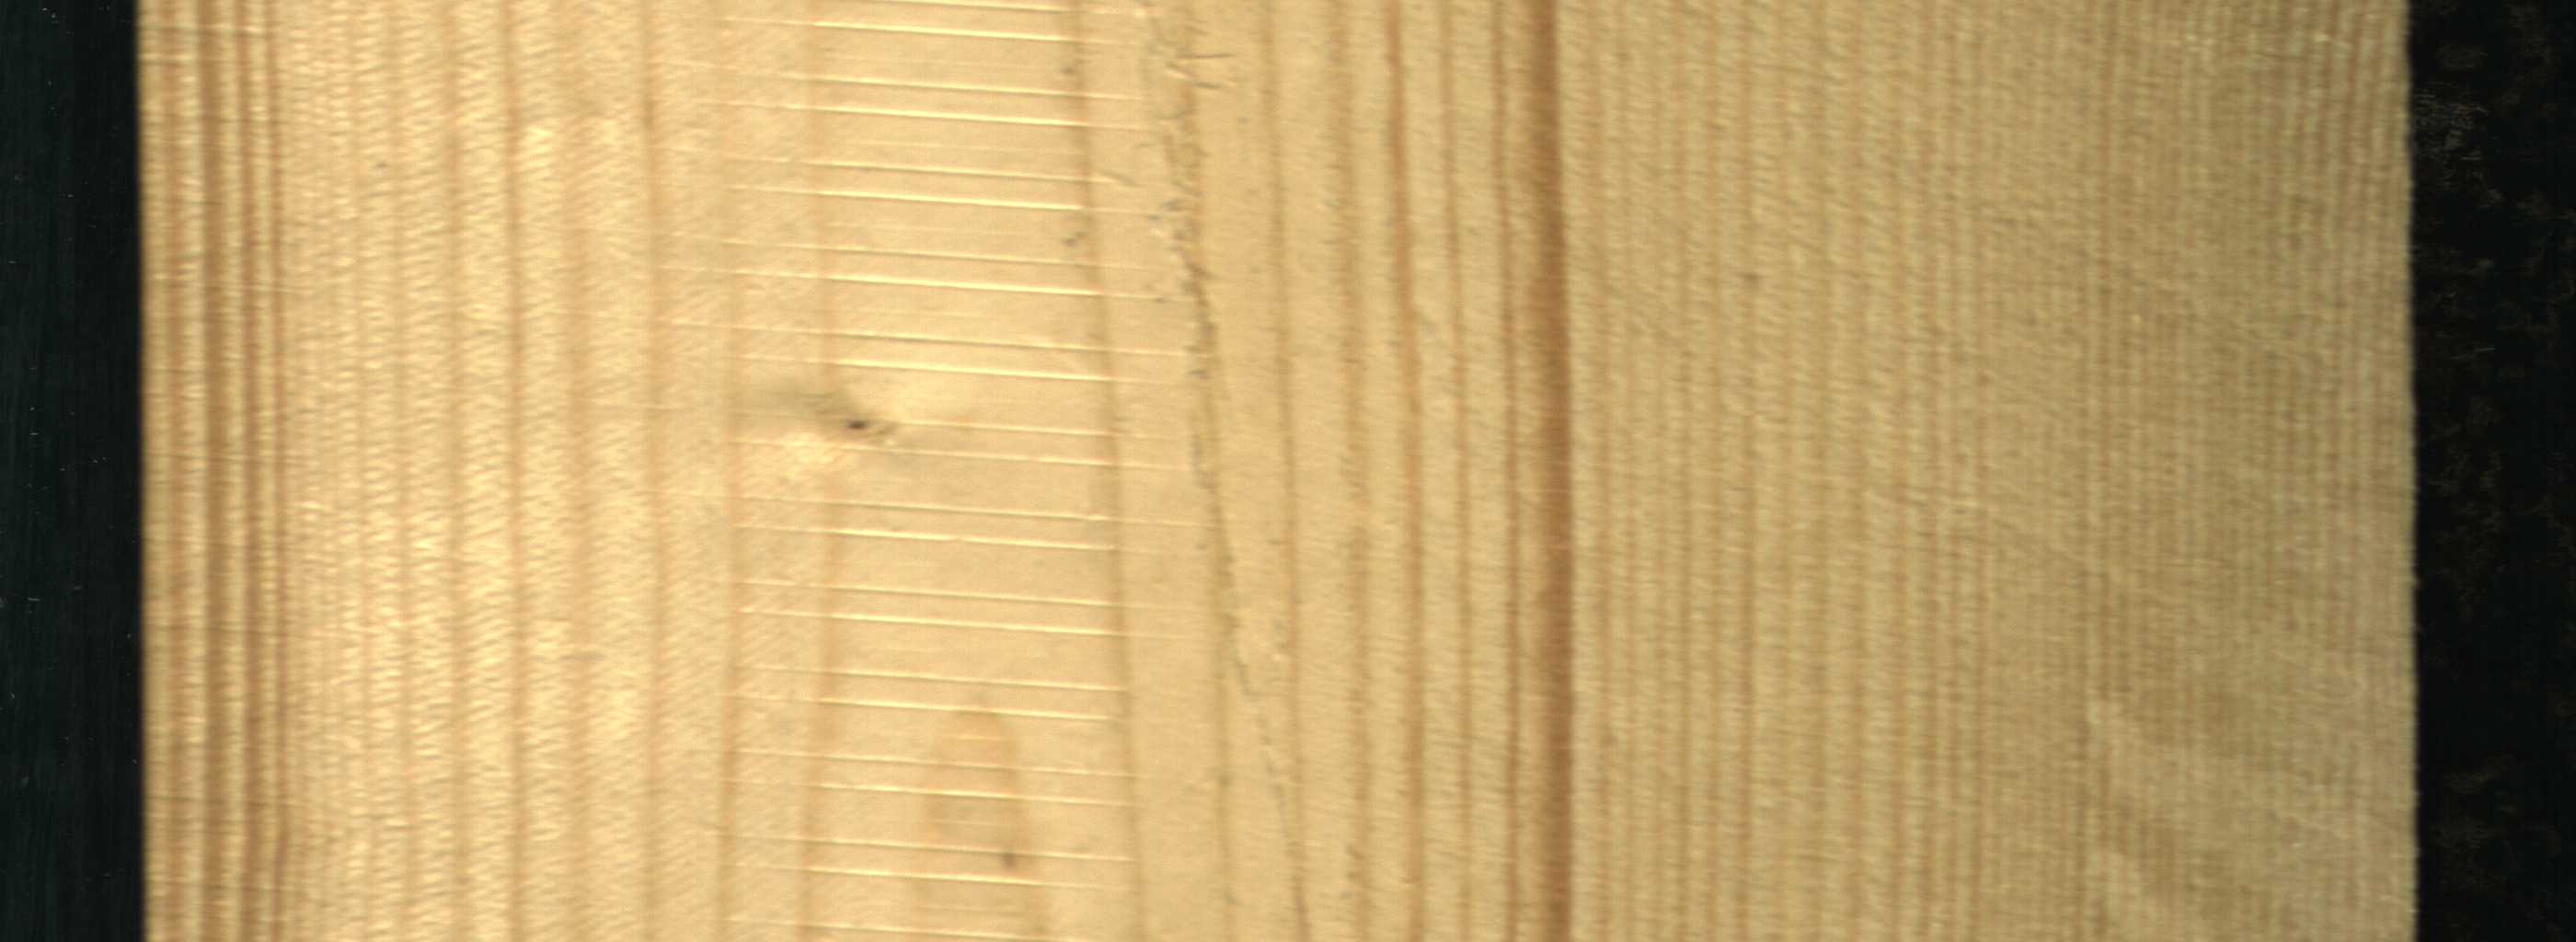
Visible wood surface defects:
Live_Knot